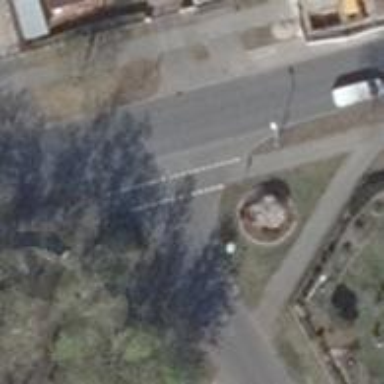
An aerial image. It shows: Road with "give way" sign.